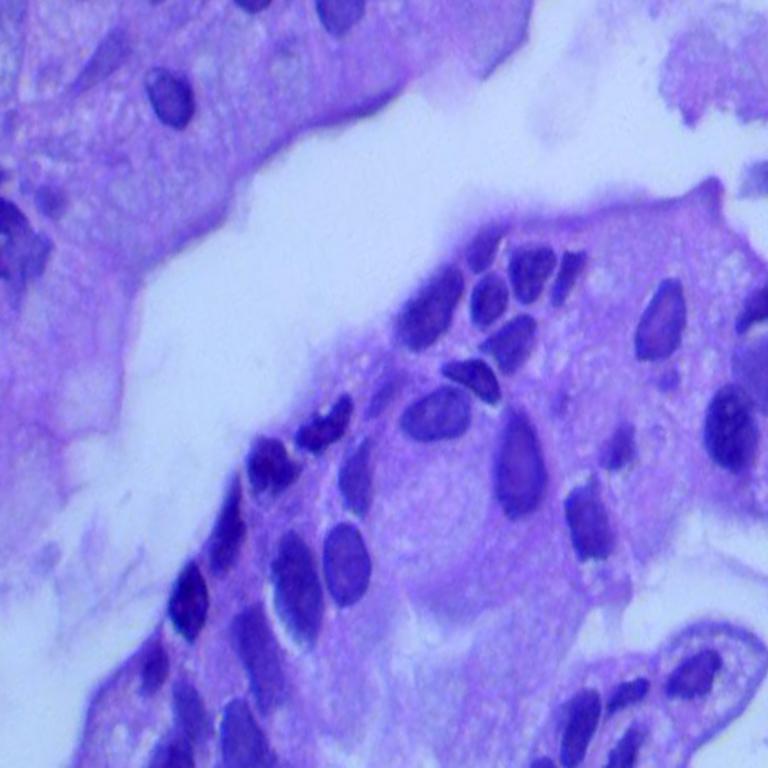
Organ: lung
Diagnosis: adenocarcinomas